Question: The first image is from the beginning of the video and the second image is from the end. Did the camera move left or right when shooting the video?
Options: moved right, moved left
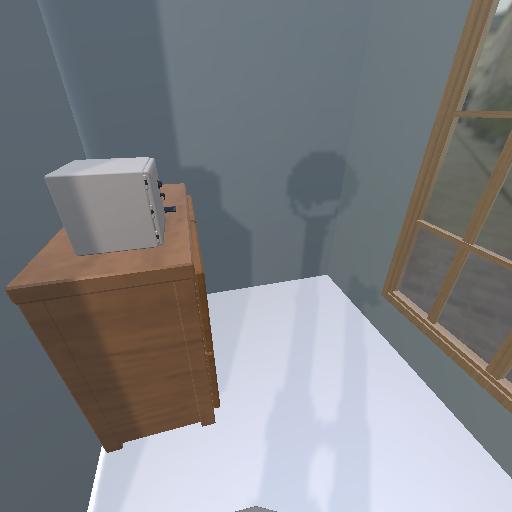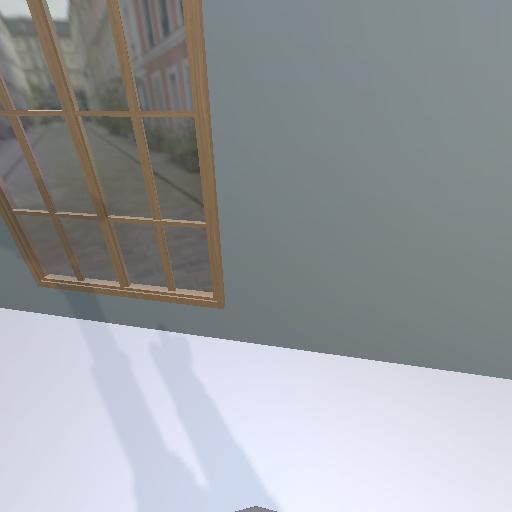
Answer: moved right